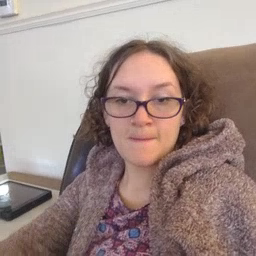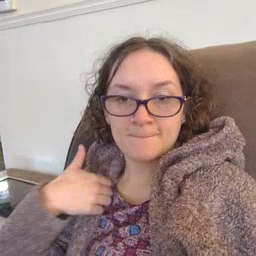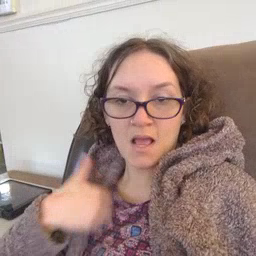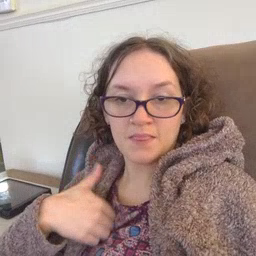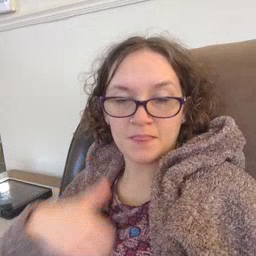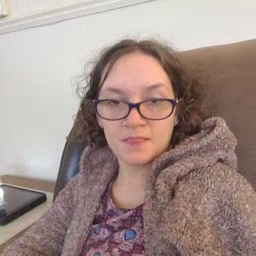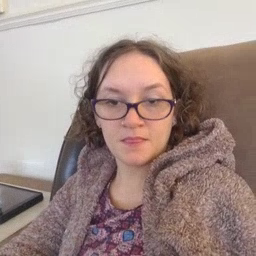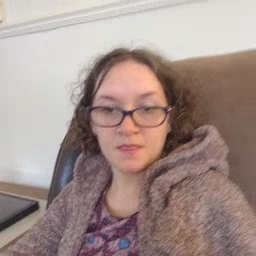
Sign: bath